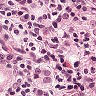
Metastatic tissue present: yes